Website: ulta-beauty
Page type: delivery-shipping
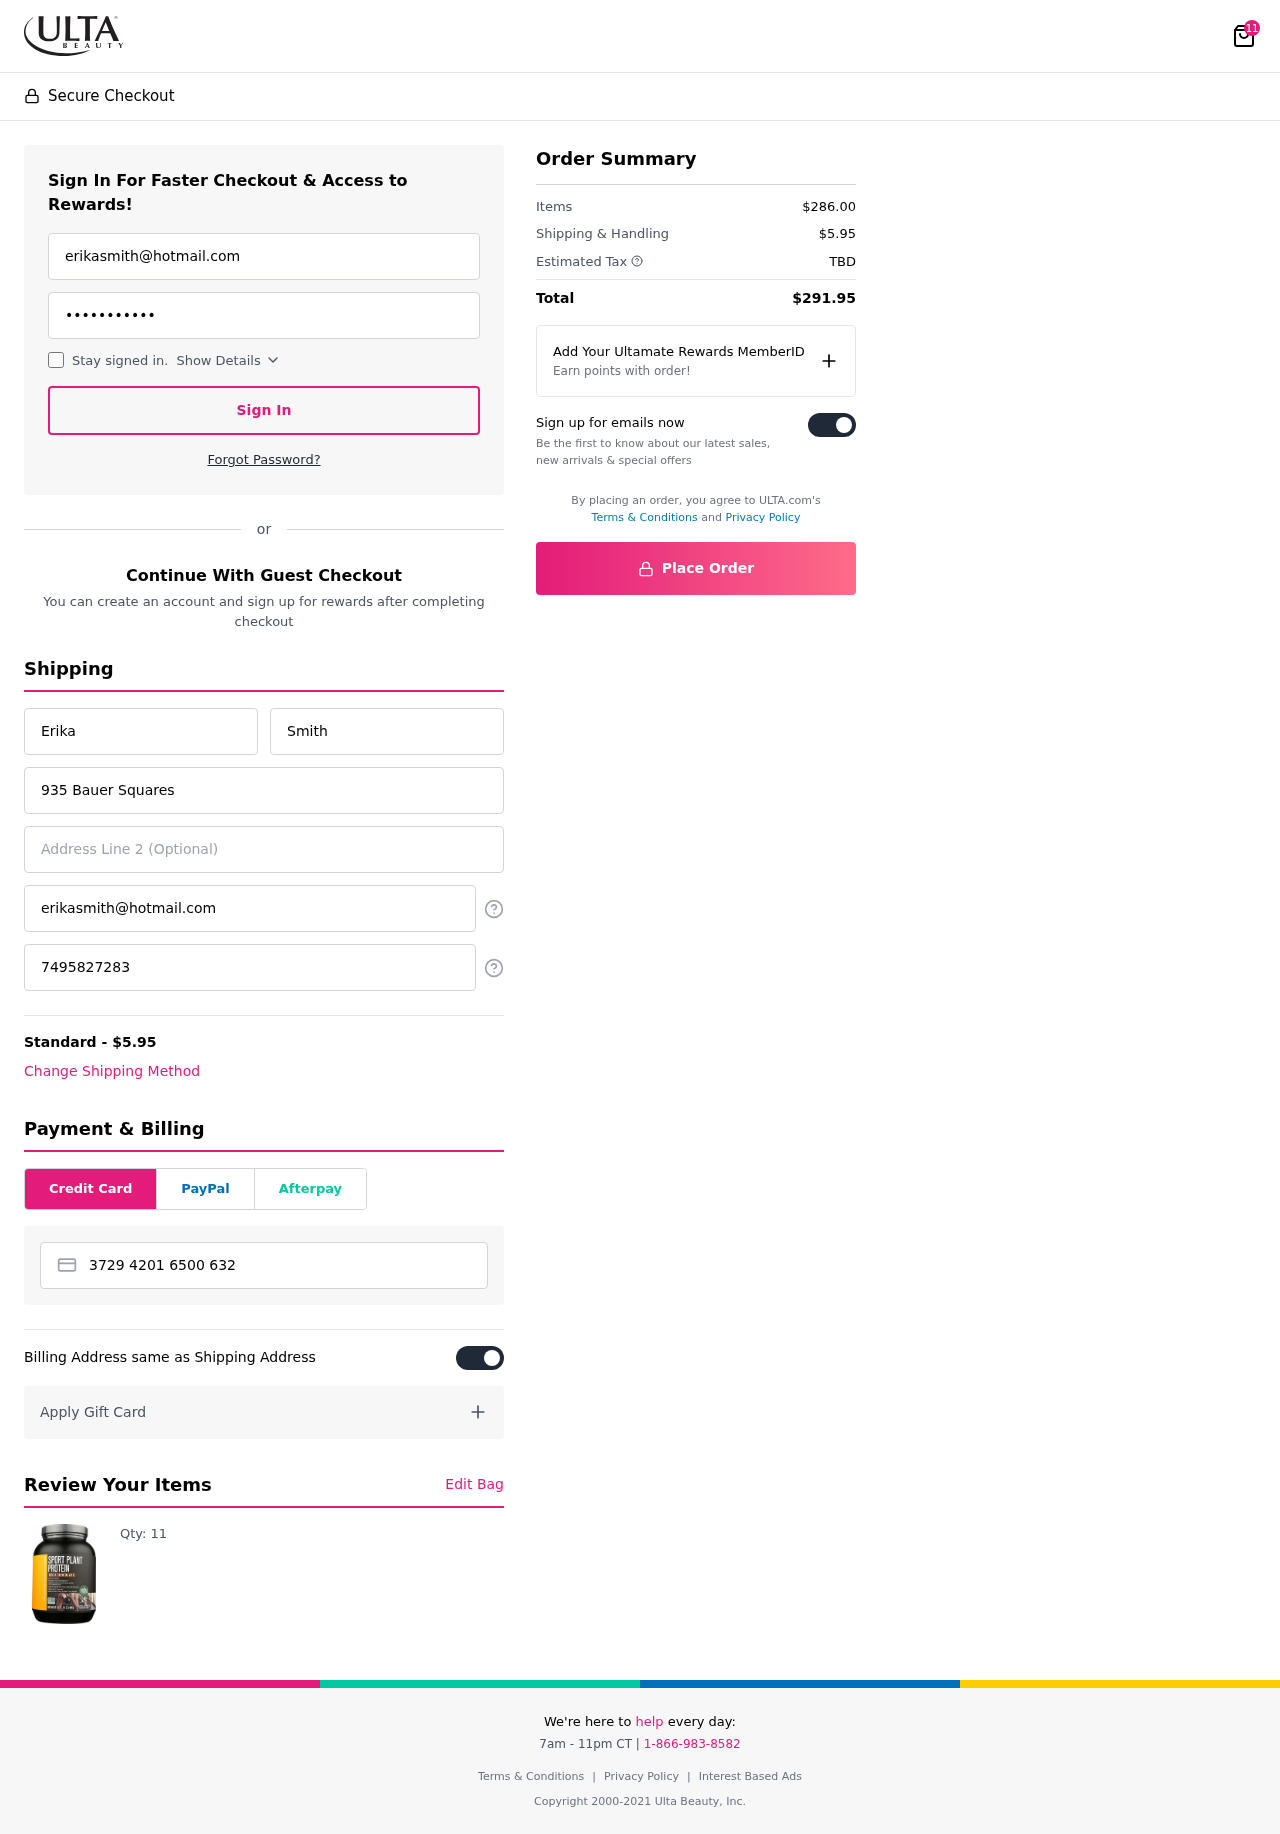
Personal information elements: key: PII_CARD_NUMBER
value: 3729 4201 6500 632
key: PII_EMAIL
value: erikasmith@hotmail.com
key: PII_EMAIL2
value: erikasmith@hotmail.com
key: PII_FIRSTNAME
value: Erika
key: PII_LASTNAME
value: Smith
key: PII_PHONE
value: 7495827283
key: PII_STREET
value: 935 Bauer Squares
Product elements: key: PRODUCT1_QUANTITY
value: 11
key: PRODUCT1
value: Qty: 11
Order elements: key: ORDER_NUM_ITEMS
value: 11
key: ORDER_SHIPPING_COST
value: $5.95
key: ORDER_SUBTOTAL
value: $286.00
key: ORDER_TAX
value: TBD
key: ORDER_TOTAL
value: $291.95